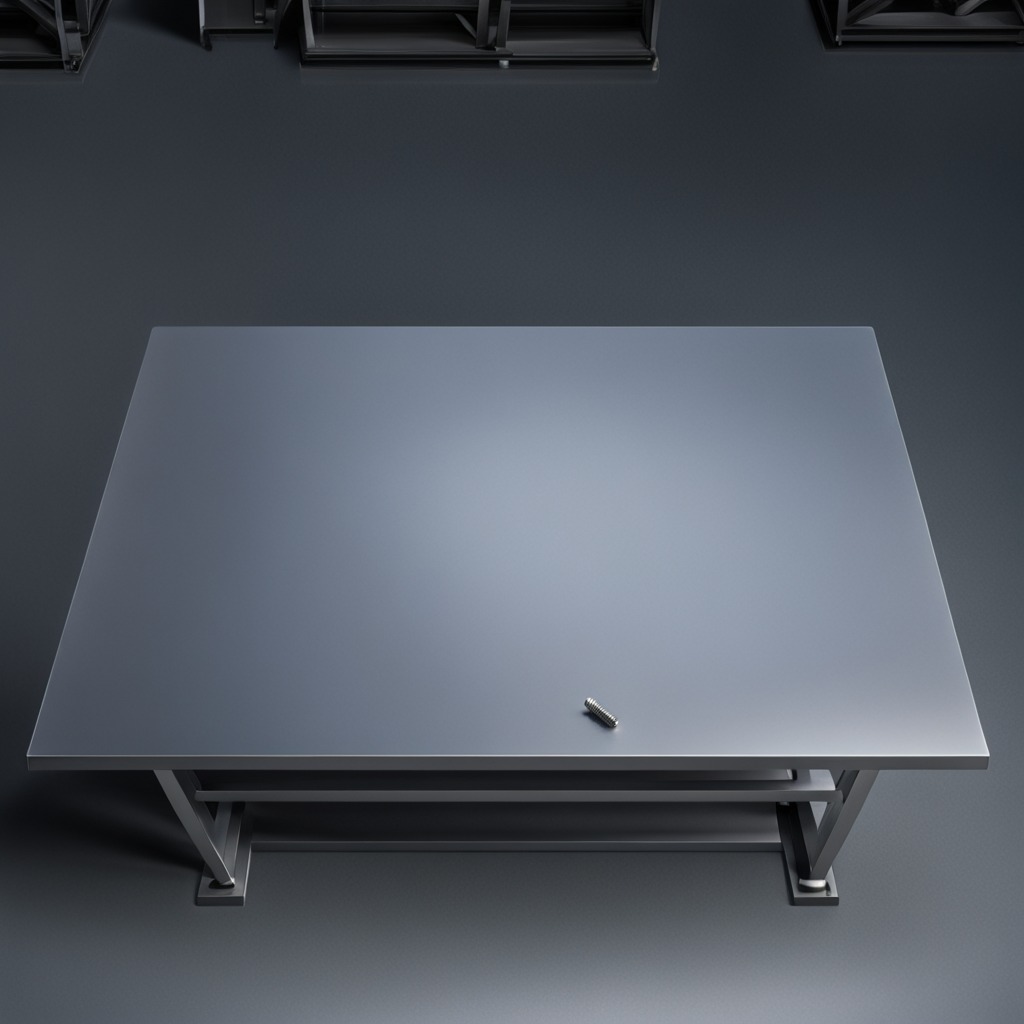
A metal screw is lying on the tabletop.